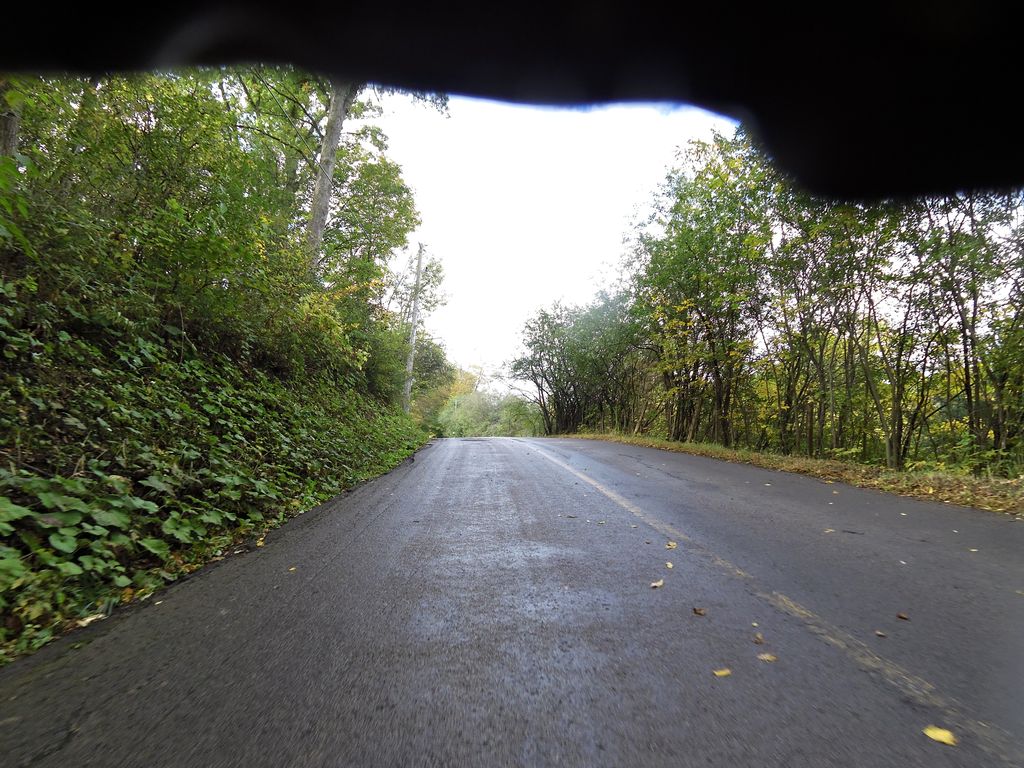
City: hamilton